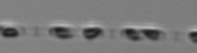
Label: Skeletonema